Question: As we all know very well..
whenever we create application inside silverlight it is asking us for hosting it
by dialogue box at given below.
My question is what if i the 'check box'[].
Means we have to if our Silverlight Application in any of the option given by dialogue box.

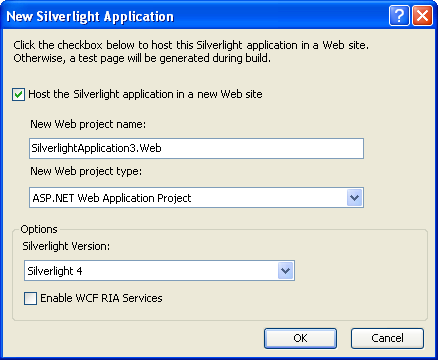
Answer: Basically it is not a problem at all. You can add a website at any time later.
In the project settings of a website there is a 'Silverlight' tab. Under that you will find the option to add Silverlight projects to the website. This will setup the links to generate the XAP in ClientBin as well as giving you the option to create test pages for each Silverlight app added. The test pages will give you the sample JS you need to host your Xap later.